Question: I got problem with code assist in PHPStorm 5.04. I tried to add Symfony vendor folder as a External Library, but it doesn't work.
How to solve the problem?

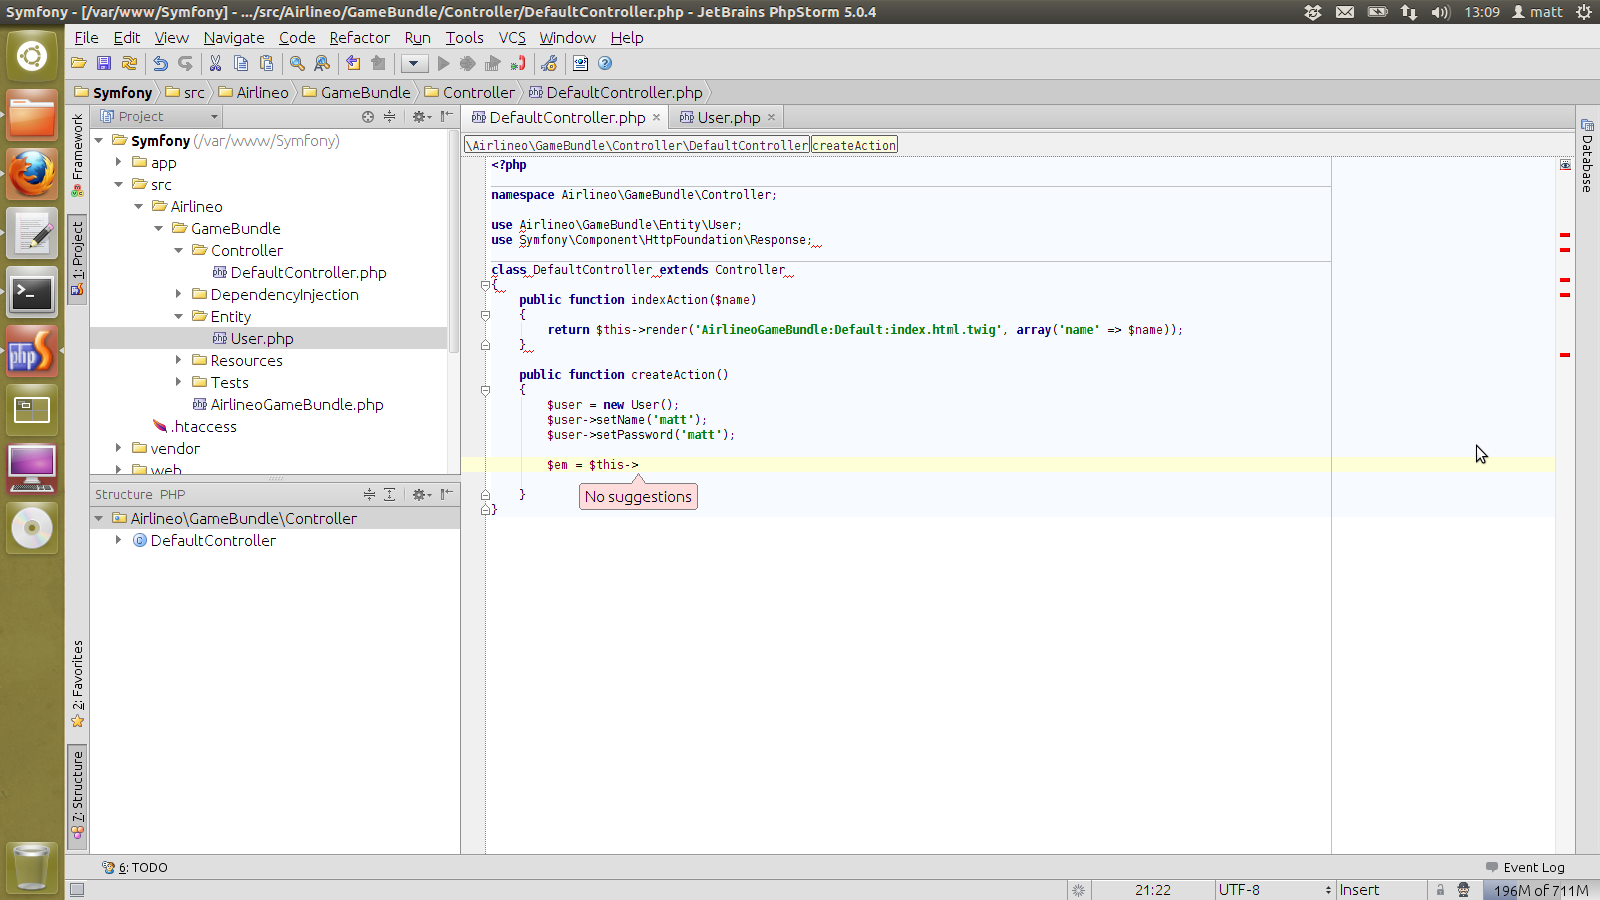
Answer: You extend a Controller class but it is not declared in a "use" statement and that's why PHPStorm won't know which class are you extending and it can not autocomplete.